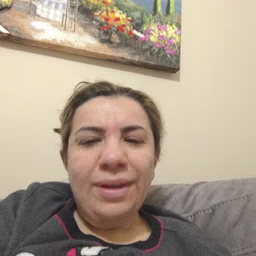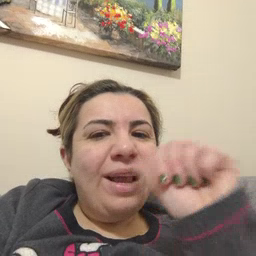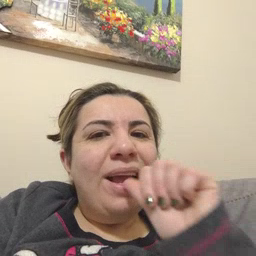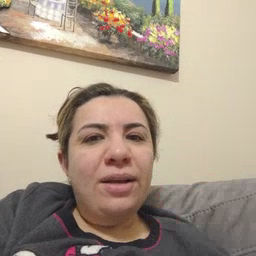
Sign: nuts